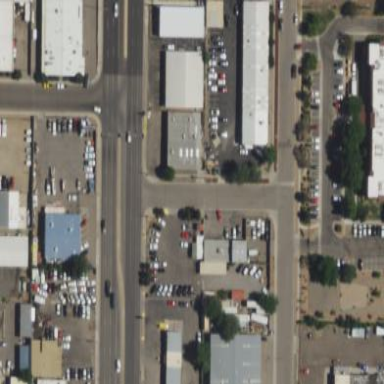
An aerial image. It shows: Commercial area.